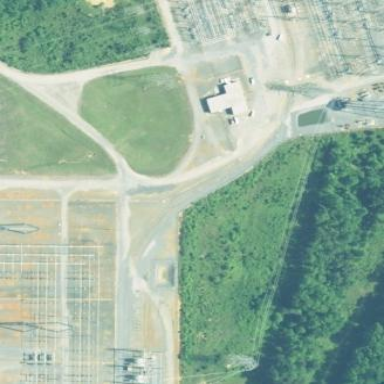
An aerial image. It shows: Industrial area with transmission level power substation. The substation is enclosed by fence.